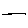
Label: line